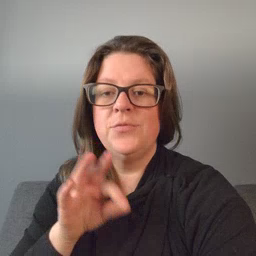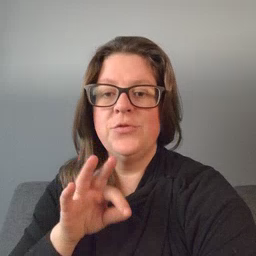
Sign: frenchfries